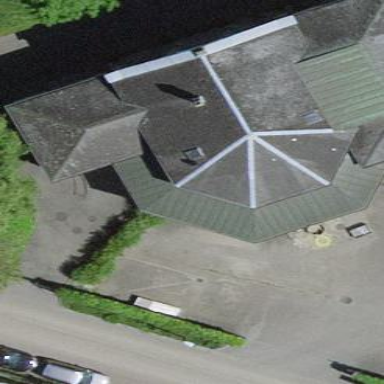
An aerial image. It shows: Chapel building.